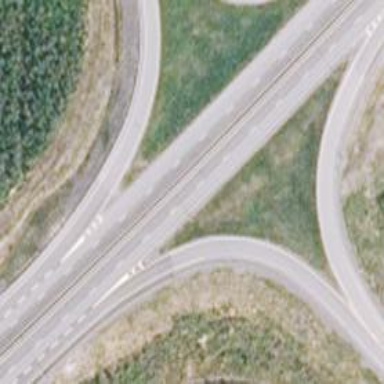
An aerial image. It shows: Trunk link highway with tertiary functional class.